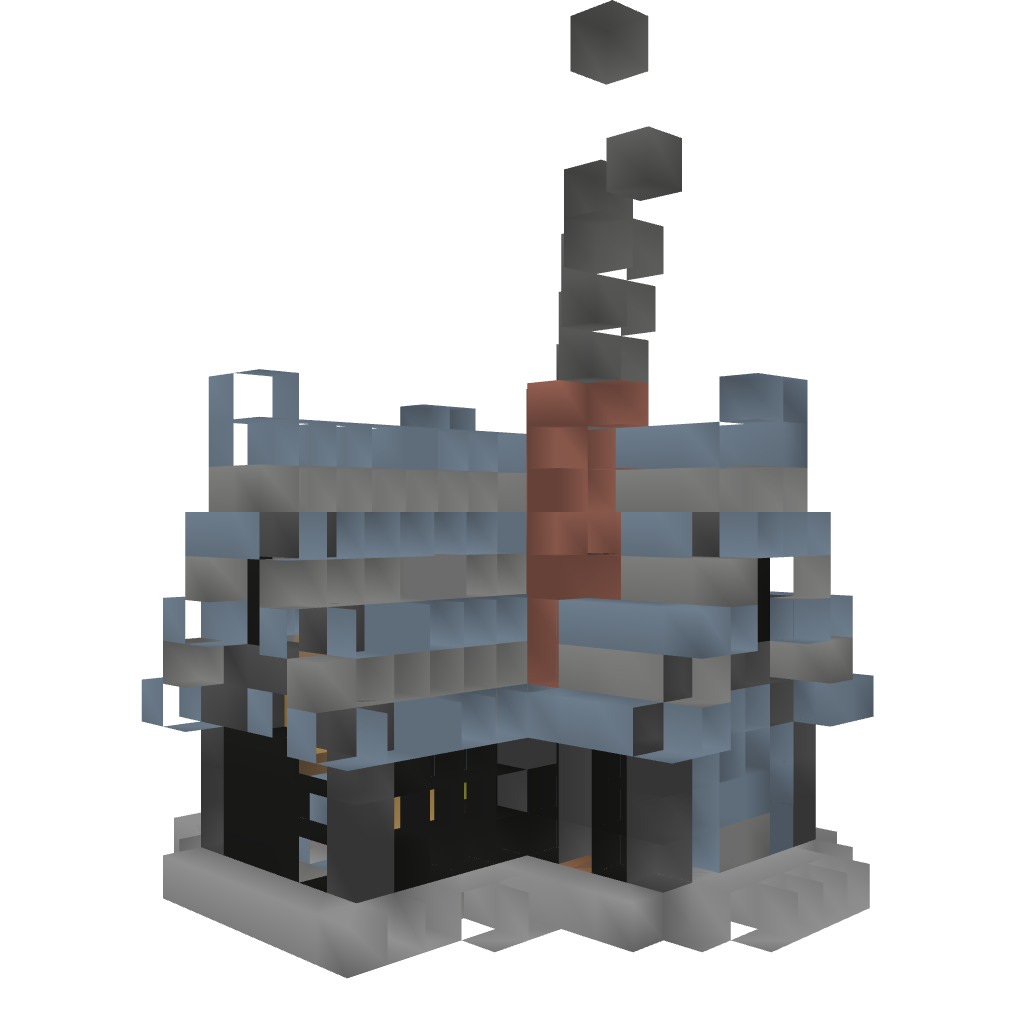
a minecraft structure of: Medieval House #2 (Experiment) :D